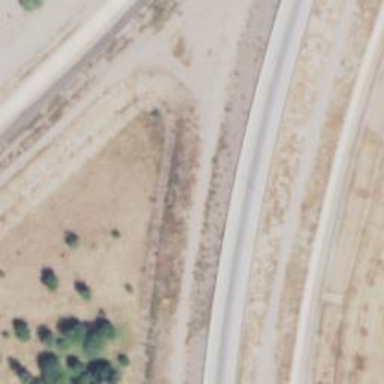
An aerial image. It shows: Motorway link with embankment.